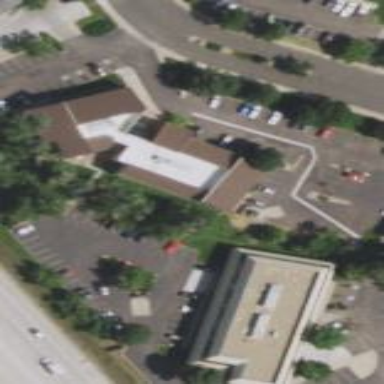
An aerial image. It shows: Commercial building.